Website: bh-photo
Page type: customer-info-address
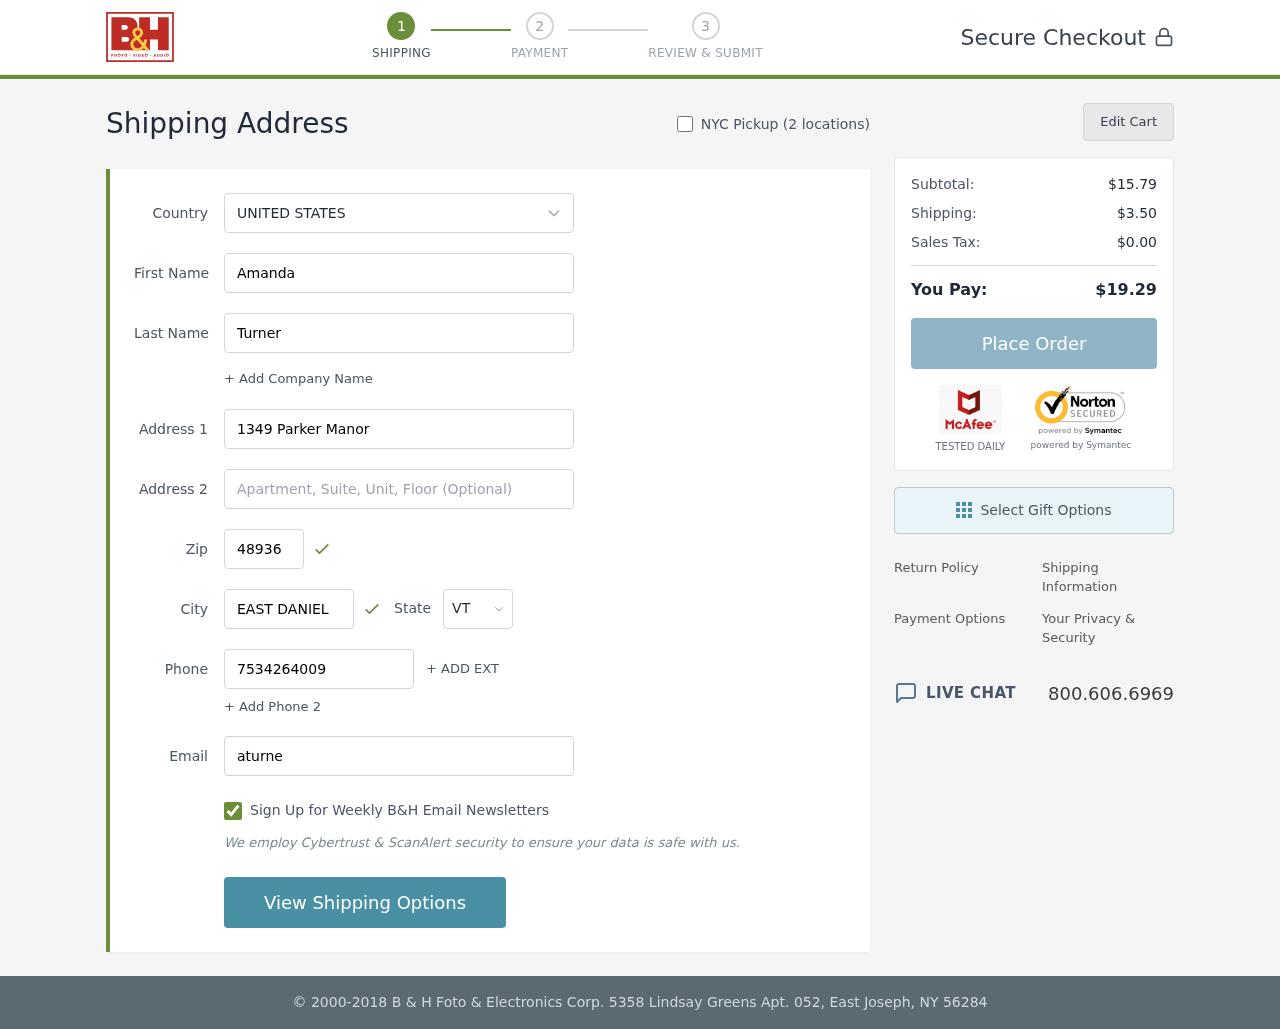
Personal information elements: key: PII_CITY
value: East Daniel
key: PII_COUNTRY
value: United States
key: PII_EMAIL
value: aturner@yahoo.com
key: PII_FIRSTNAME
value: Amanda
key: PII_LASTNAME
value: Turner
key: PII_PHONE
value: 7534264009
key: PII_POSTCODE
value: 48936
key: PII_STATE_ABBR
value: VT
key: PII_STREET
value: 1349 Parker Manor
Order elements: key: ORDER_SUBTOTAL
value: $15.79
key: ORDER_SHIPPING_COST
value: $3.50
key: ORDER_TAX
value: $0.00
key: ORDER_TOTAL
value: $19.29